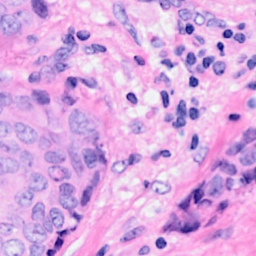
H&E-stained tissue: Breast